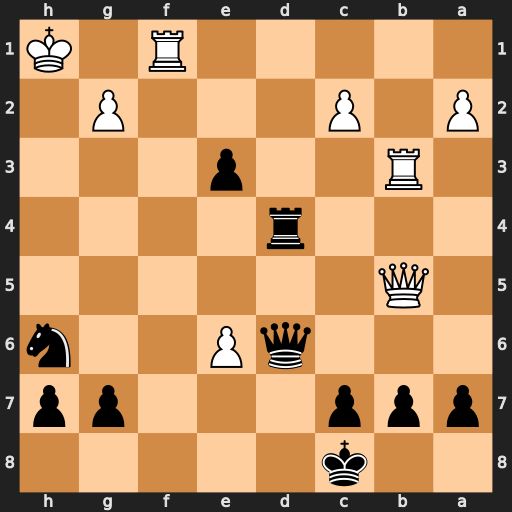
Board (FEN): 2k5/ppp3pp/3qP2n/1Q6/3r4/1R2p3/P1P3P1/5R1K
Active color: b
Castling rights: -
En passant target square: -
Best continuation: Rh4+ Kg1 Qh2#